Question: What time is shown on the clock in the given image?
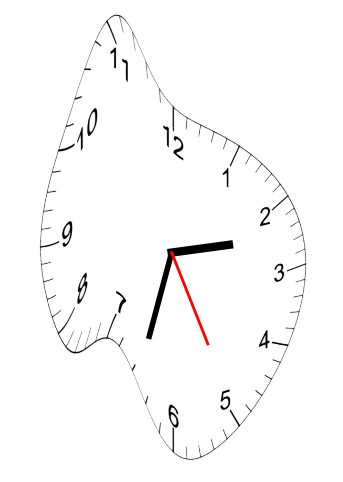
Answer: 02:32:25